You are looking at the wavelet scalogram of a bearing's acceleration signal. Diagnose the bearing from this image, choosing from: normal, inner_race, outer_race, ball.
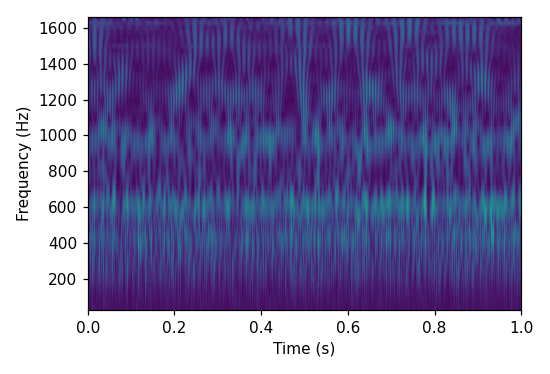
Answer: outer_race